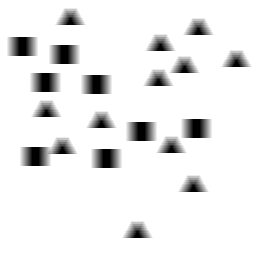
Squares: 8
Triangles: 12
Stars: 0
Total shapes: 20